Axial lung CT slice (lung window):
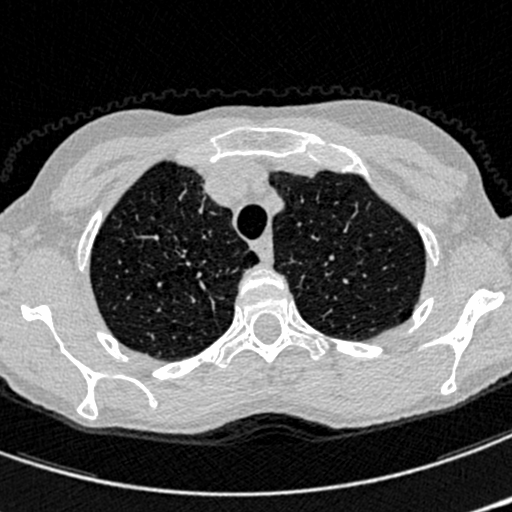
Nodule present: no